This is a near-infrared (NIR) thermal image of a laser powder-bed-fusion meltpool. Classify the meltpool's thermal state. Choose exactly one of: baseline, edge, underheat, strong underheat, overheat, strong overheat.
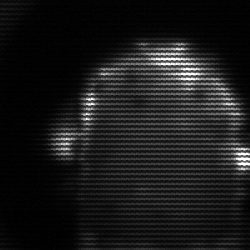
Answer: baseline